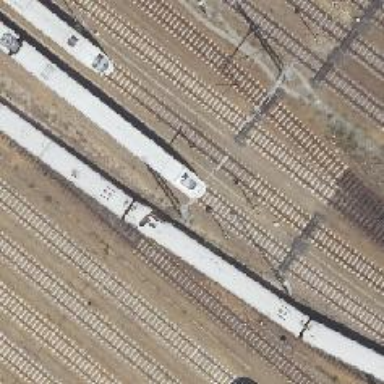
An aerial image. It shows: Railway signal.